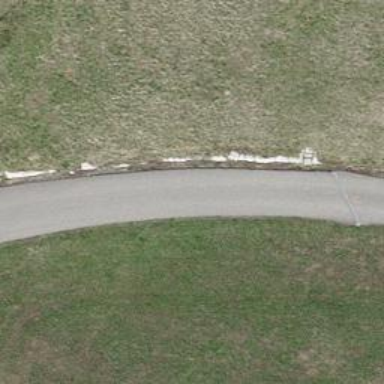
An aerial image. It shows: Residential road.